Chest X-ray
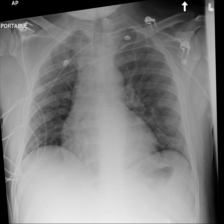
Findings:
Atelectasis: negative
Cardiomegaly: positive
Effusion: positive
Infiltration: negative
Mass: negative
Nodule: negative
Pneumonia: negative
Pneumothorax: negative
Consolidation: negative
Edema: negative
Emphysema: negative
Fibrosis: negative
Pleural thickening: negative
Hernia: negative